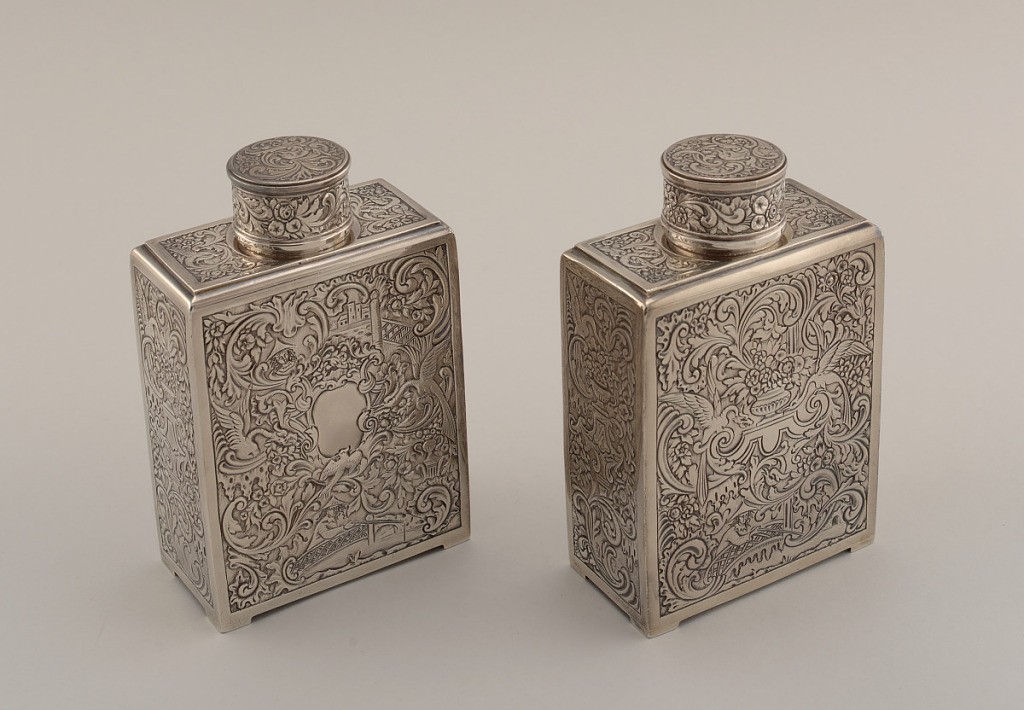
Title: One of a Pair of Tea Caddies
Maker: Simon Pantin I, British, ca. 1680 – 1728
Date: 1716
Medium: silver
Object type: tea caddy
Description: One of a pair of tea caddies, each a vertical rectangular form on small angular feet, with straight shoulder and cylindrical neck to fit cylindrical cover. Side panels of body are repoussé in 18th century style with fishing figures, birds, scrolls, urns, and cartouche. Cylindrical cover with birds and scrolls. Engraved elements on each caddy nearly identical, differing slightly in scale and composition within panels. Caddy panel with cartouche has arched foot bridge and scrolls at bottom, small group of houses and towers at upper center, and diaper pattern fence at upper right.